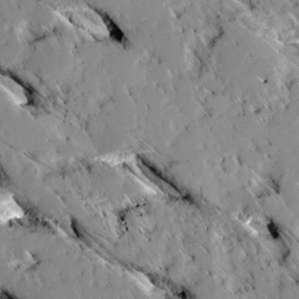
Label: non_frost